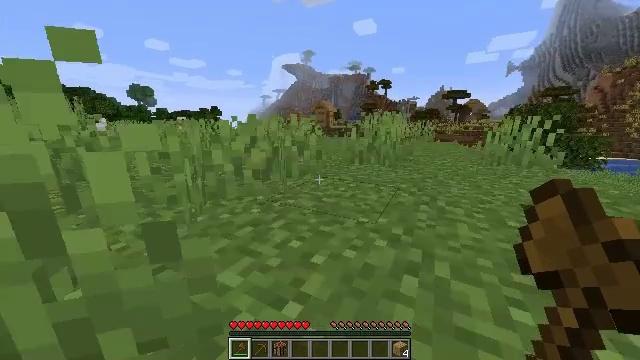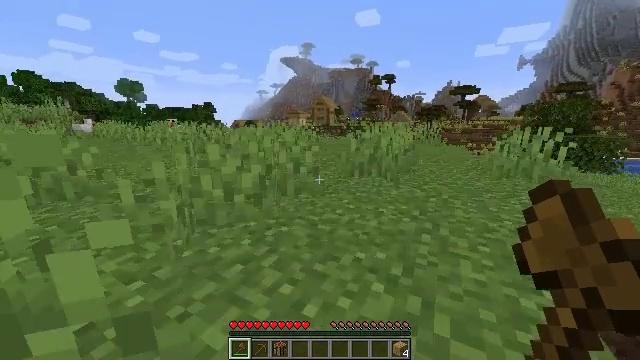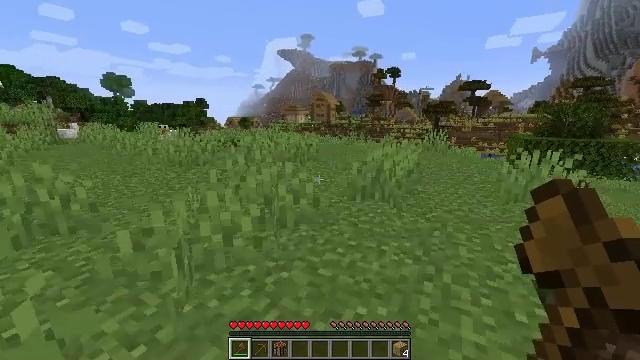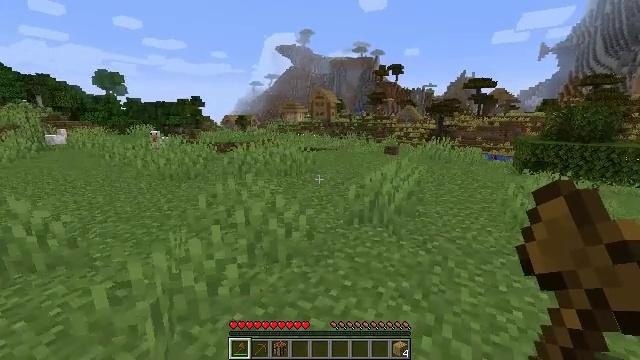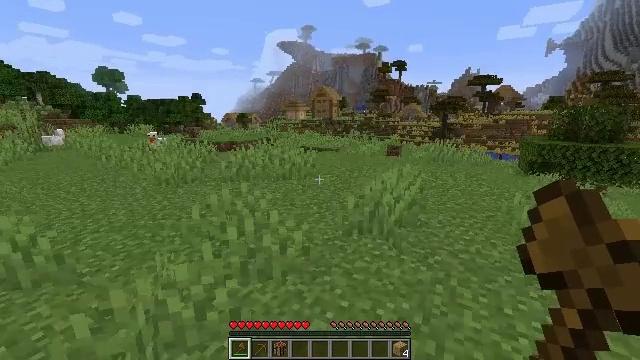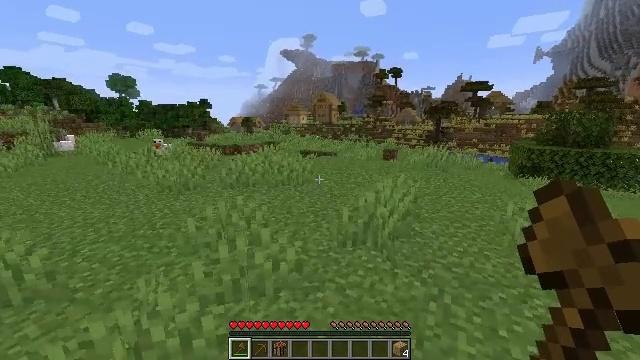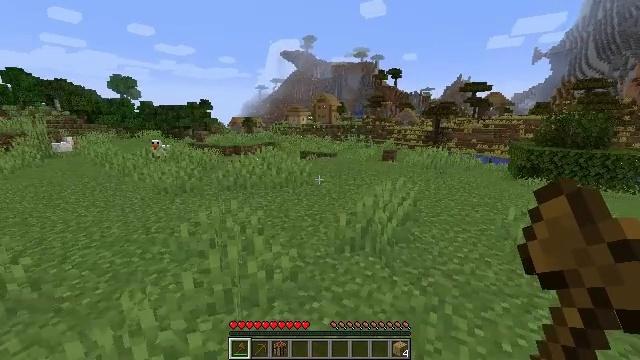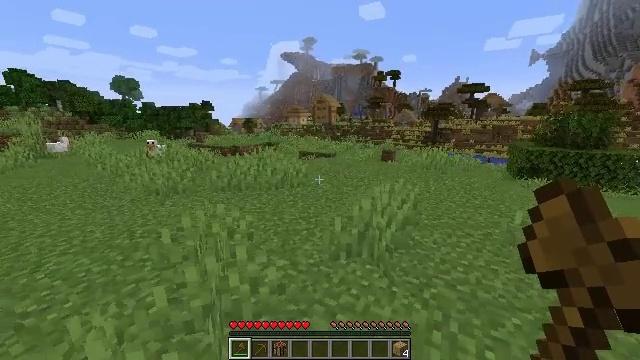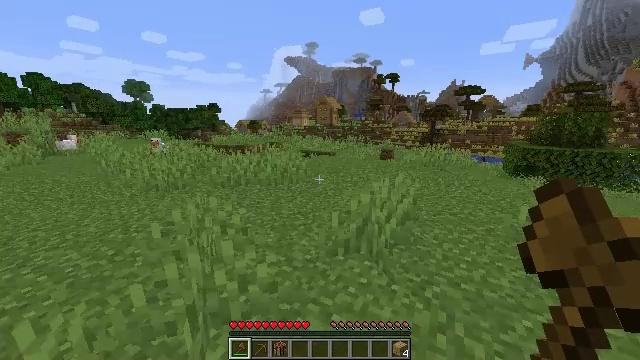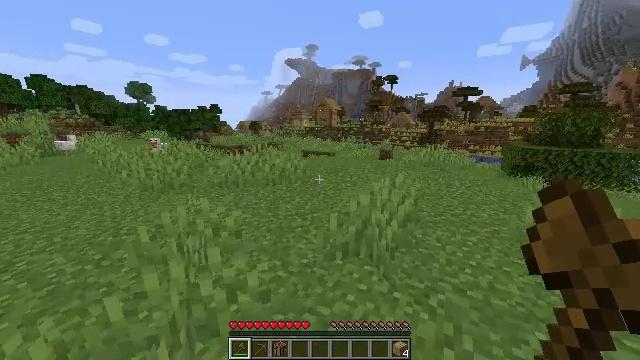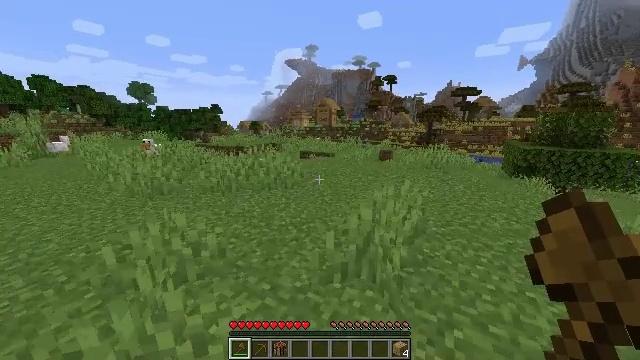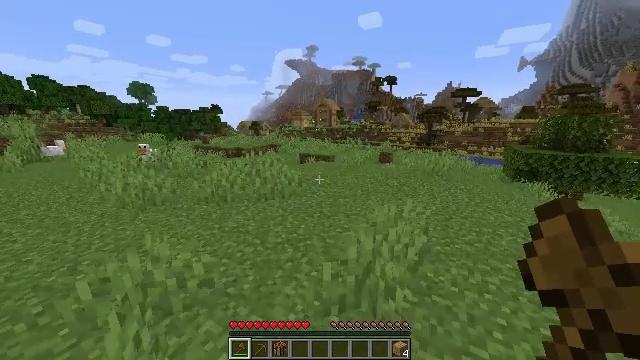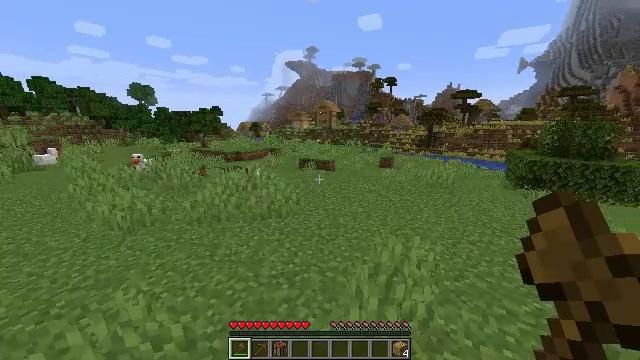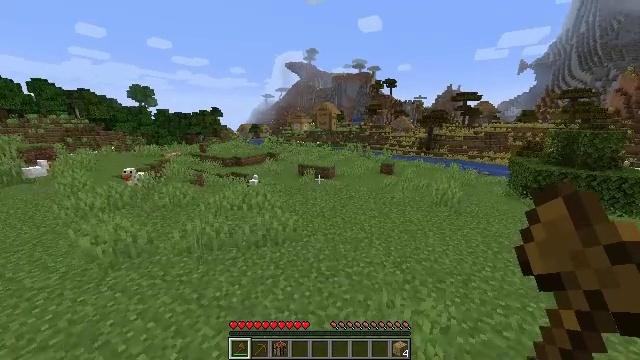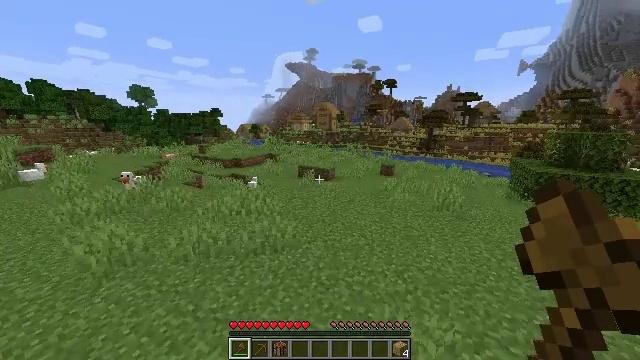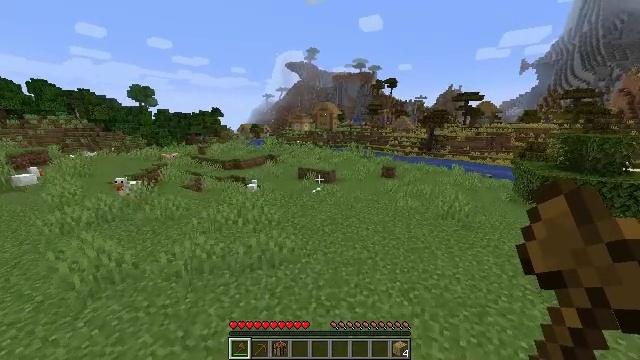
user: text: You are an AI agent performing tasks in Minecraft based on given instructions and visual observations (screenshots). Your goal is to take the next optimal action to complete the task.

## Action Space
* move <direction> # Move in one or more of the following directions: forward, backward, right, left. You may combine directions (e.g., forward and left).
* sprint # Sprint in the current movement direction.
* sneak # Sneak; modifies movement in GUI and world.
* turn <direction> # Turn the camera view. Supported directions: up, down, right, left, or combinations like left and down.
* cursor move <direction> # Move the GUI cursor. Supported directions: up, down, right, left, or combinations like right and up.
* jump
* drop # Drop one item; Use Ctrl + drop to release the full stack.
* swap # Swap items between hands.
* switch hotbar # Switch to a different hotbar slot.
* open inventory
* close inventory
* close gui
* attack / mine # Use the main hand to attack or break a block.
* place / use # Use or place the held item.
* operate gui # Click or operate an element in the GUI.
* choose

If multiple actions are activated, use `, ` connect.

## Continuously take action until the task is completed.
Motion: motion action
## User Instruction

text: Break the white bed to relocate it.
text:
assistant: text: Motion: move forward, sprint, jump
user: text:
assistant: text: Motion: move forward, sprint, jump
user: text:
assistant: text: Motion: move forward, sprint, jump
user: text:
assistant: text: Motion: move forward, sprint, jump
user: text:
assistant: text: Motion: move forward, sprint, jump
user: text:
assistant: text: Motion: move forward, sprint, jump
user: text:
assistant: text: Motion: move forward, sprint, jump
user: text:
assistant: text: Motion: move forward, sprint, jump
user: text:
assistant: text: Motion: move forward, sprint, jump
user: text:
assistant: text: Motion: move forward, jump
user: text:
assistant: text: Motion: move forward, sprint, jump
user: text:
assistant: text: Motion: move forward, sprint, jump
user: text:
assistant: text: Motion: move forward, sprint, jump
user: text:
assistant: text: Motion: move forward, sprint, jump
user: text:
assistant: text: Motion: move forward, sprint, jump
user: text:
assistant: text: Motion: move forward, sprint, jump
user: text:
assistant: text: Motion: move forward, sprint, jump
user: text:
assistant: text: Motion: move forward, sprint, jump
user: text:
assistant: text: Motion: move forward, sprint, jump
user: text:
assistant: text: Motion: move forward, sprint, jump
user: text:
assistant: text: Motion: move forward, sprint, jump
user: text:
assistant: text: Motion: move forward, sprint, jump
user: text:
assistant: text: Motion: move forward, sprint, jump
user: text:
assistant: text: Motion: move forward, sprint, jump
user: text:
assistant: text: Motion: move forward, sprint, jump
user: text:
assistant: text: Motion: move forward, sprint, jump
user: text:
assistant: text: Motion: move forward, sprint, jump
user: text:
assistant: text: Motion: move forward, sprint, jump
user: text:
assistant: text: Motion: move forward, sprint, jump
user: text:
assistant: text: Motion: move forward, jump